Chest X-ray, PA view. Patient: 49 years old, sex M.
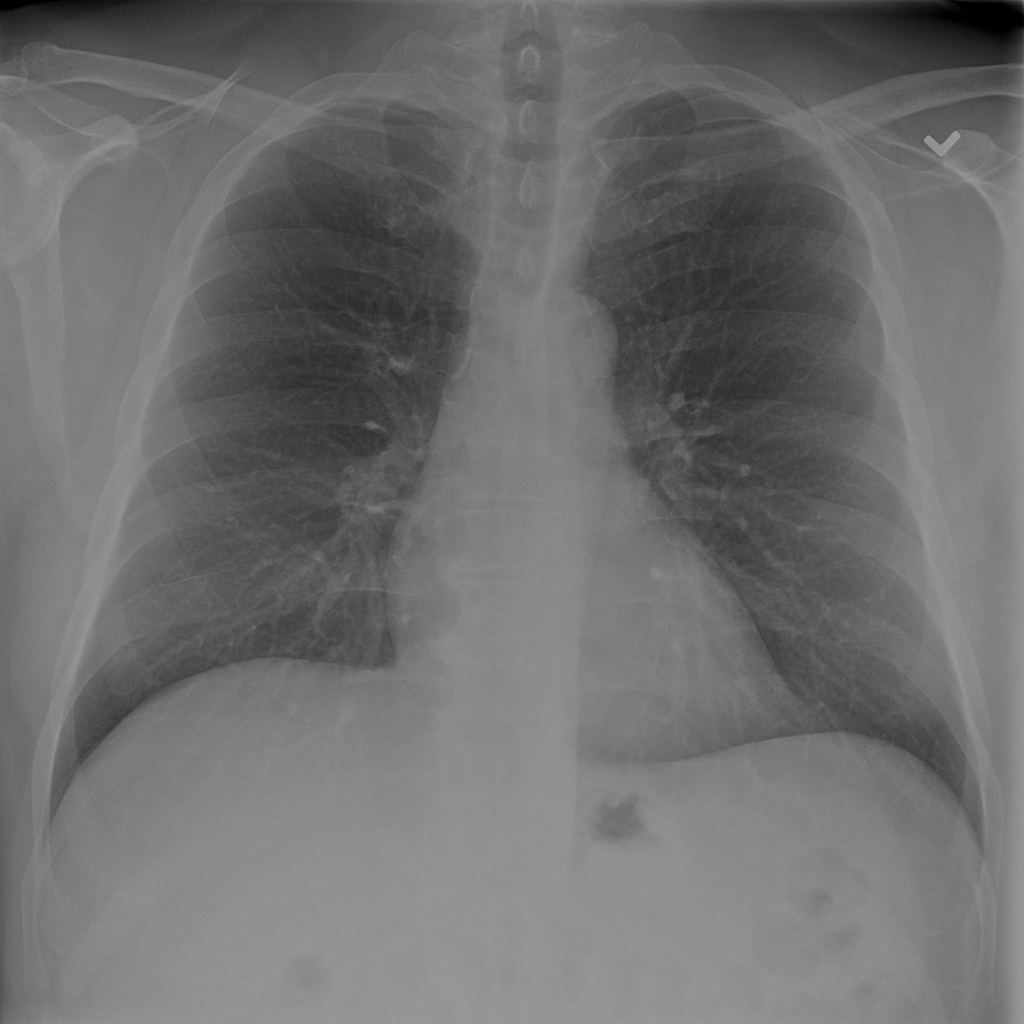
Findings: No Finding